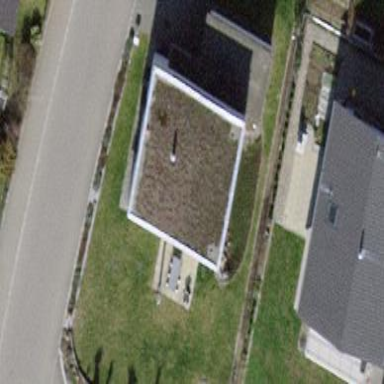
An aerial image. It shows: Detached building.